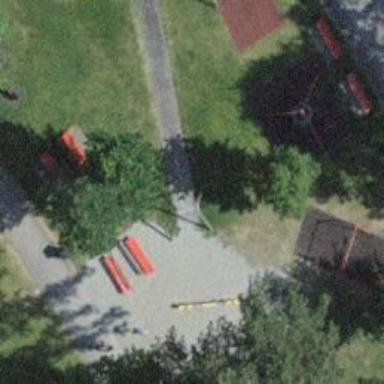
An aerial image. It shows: Playground featuring zipwire.